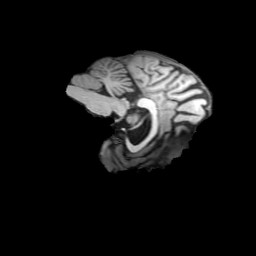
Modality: T1w
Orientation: sagittal
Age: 40
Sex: female
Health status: ill